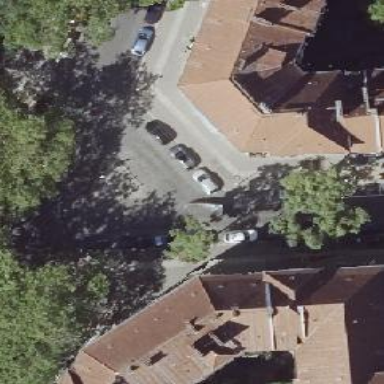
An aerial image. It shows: Residential road with separate sidewalks and parallel parking lanes on both sides.